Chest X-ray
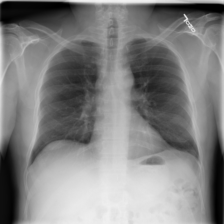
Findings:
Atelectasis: negative
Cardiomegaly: negative
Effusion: negative
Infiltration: positive
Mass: negative
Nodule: negative
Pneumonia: negative
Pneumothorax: negative
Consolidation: negative
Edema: negative
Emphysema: negative
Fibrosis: negative
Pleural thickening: negative
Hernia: negative